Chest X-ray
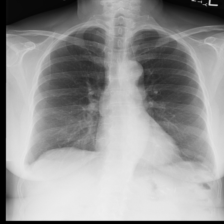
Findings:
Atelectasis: negative
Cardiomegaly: negative
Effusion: negative
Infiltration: negative
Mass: negative
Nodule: negative
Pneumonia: negative
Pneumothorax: negative
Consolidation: negative
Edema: negative
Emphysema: negative
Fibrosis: negative
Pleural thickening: negative
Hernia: negative